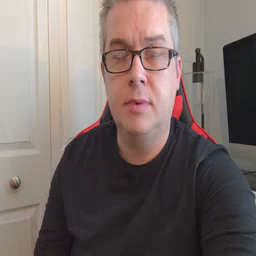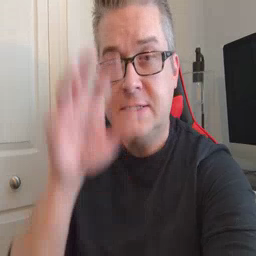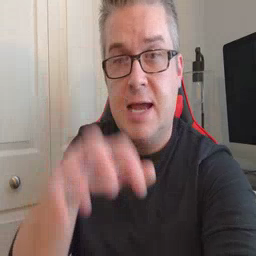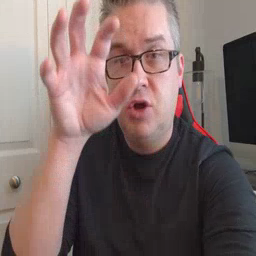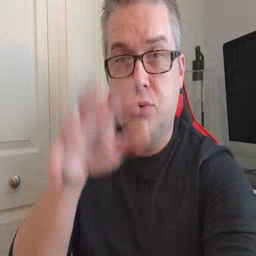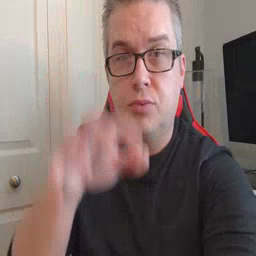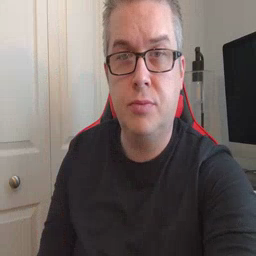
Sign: alligator